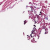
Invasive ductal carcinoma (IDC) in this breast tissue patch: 0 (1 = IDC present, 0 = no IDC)